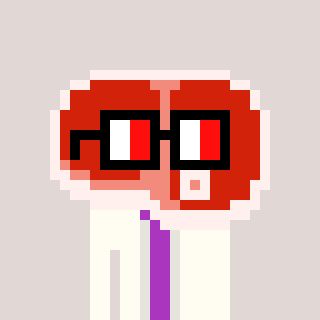
a pixel art character with square glasses with black frames and red eyes, a steak-shaped head and a grayscale-colored body on a warm background